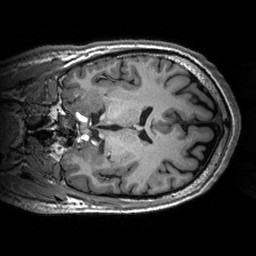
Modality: T1w
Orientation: coronal
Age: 34
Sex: male
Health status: healthy
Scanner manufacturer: siemens
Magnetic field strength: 3 T
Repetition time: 2.53 s
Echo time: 0.00288 s